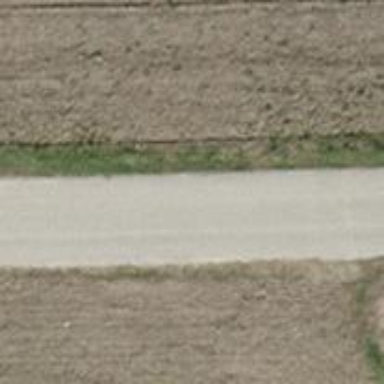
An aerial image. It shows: Asphalt service road with grade 1 track type. Suitable for agricultural vehicles.